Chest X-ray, PA view. Patient: 27 years old, sex M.
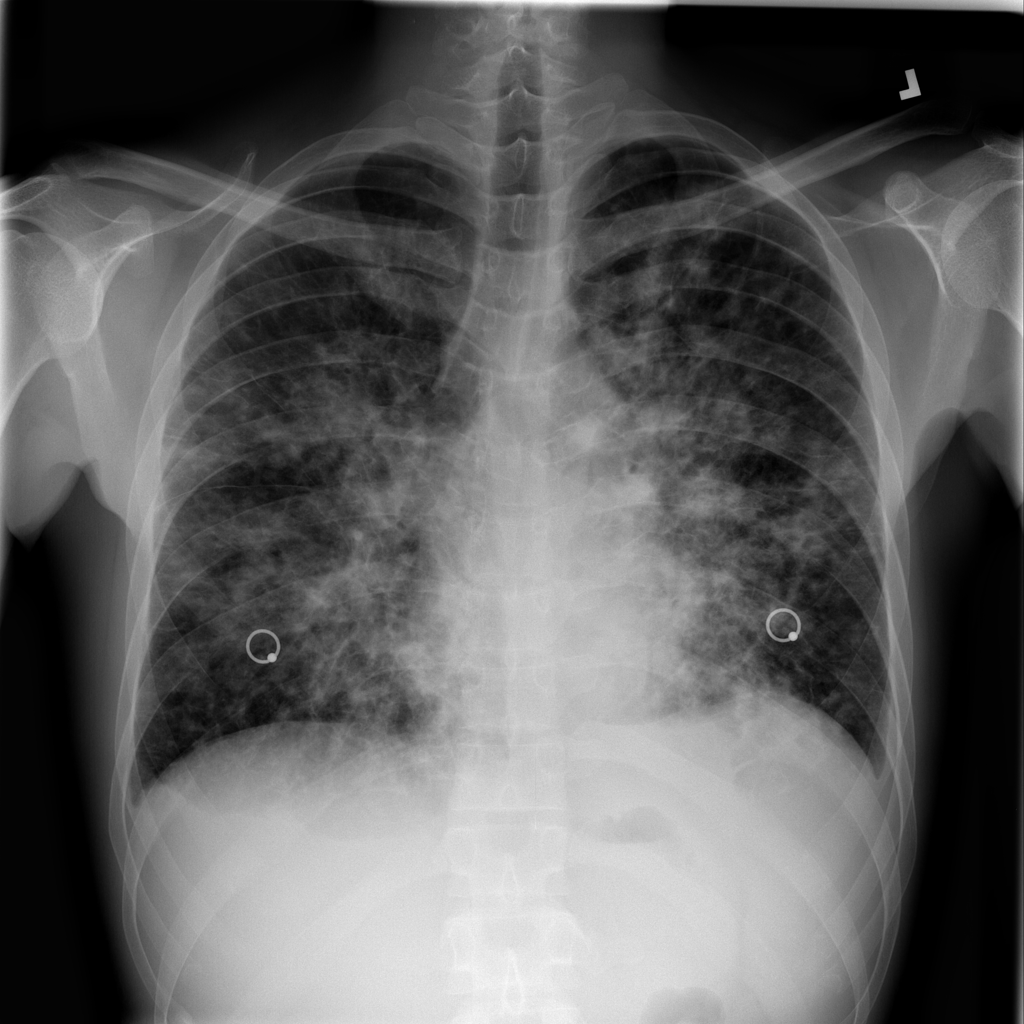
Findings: Infiltration, Mass